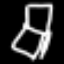
Label: chair